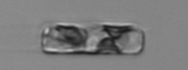
Label: Guinardia_delicatula